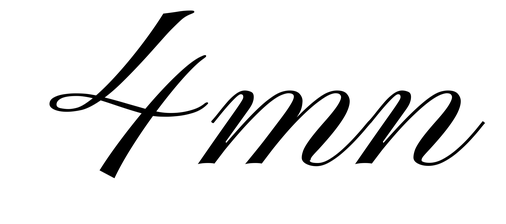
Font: PinyonScript-Regular